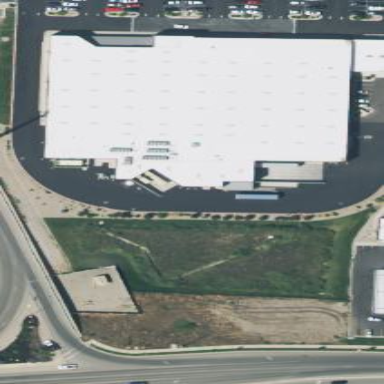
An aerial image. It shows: Supermarket building.